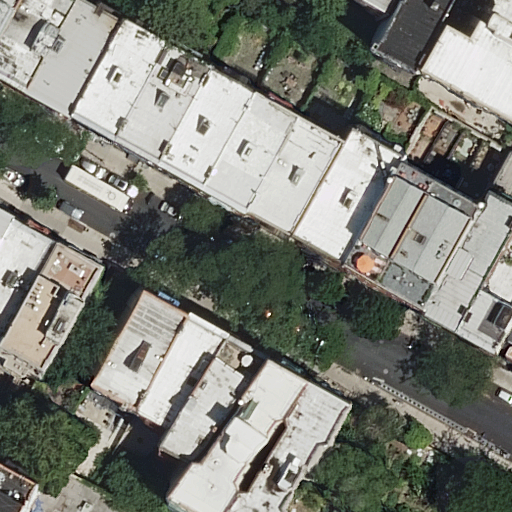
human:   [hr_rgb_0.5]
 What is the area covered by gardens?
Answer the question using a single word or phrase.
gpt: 2381m2

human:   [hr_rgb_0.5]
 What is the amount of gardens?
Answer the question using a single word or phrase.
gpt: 2

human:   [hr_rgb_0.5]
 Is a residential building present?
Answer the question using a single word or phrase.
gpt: yes

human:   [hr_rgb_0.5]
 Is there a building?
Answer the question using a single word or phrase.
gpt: yes

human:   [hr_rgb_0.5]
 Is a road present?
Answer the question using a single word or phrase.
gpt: yes

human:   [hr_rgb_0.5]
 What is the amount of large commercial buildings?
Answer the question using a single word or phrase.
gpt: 0

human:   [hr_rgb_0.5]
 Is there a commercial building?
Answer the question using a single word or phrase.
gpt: no

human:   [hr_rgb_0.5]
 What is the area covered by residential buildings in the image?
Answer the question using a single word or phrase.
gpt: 5417m2

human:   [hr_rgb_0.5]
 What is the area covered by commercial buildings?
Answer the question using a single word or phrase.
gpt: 0m2

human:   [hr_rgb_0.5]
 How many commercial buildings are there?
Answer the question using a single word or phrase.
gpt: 0

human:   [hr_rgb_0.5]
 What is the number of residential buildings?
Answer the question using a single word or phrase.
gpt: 30

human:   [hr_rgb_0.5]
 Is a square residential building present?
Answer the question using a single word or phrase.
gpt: no

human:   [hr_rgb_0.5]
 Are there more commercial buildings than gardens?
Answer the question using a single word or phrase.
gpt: no

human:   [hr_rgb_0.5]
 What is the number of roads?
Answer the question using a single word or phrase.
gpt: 1

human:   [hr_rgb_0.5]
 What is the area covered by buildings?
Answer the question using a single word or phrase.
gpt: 5417m2

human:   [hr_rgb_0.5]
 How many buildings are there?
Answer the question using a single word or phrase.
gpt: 30

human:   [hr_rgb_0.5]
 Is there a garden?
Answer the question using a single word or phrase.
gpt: yes

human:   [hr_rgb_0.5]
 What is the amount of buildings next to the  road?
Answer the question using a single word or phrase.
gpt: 30

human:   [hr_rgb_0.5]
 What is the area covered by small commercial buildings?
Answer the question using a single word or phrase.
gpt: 0m2

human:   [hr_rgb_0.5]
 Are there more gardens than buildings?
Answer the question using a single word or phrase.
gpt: no

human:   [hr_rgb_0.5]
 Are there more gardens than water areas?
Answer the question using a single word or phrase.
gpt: yes

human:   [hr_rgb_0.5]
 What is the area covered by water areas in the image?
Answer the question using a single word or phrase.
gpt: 0m2

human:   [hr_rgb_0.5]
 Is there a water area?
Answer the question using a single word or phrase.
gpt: no

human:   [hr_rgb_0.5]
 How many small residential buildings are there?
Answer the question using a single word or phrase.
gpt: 9

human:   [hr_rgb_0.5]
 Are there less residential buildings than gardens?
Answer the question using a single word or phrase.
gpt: no

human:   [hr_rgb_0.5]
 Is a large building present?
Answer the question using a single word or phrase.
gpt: yes

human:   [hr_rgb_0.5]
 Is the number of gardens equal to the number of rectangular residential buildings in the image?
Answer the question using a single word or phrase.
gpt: no

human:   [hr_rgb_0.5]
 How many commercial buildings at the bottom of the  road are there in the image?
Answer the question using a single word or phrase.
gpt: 0

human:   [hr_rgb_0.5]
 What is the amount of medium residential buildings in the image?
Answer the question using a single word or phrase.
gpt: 20

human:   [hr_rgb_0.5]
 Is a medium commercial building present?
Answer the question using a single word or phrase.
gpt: no

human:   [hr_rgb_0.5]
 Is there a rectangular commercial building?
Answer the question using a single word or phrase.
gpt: no

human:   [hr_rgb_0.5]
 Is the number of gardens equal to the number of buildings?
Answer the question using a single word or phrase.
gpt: no

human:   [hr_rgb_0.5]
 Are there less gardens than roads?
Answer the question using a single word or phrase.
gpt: no

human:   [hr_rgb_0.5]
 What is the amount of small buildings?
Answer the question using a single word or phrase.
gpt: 9

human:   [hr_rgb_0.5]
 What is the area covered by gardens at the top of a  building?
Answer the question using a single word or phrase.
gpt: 232m2

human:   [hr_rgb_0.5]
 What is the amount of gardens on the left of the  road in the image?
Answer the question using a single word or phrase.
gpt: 1

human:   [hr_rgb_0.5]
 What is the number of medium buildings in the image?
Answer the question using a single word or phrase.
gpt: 20

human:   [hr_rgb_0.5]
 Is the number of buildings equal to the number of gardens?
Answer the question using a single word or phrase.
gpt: no

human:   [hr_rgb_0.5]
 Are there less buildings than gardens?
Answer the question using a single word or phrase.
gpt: no

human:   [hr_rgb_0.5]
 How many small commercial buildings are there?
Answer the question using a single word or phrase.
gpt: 0

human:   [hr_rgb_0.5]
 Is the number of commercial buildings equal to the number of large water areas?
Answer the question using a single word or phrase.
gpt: yes

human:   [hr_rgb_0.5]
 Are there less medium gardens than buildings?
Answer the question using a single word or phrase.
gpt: yes

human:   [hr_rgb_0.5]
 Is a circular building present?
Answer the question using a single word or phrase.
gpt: no

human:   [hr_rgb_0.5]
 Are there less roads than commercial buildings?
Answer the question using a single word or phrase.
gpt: no

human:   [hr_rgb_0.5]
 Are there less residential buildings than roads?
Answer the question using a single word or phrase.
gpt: no

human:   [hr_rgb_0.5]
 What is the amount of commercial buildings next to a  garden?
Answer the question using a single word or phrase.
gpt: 0

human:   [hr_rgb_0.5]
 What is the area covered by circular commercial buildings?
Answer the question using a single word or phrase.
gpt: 0m2

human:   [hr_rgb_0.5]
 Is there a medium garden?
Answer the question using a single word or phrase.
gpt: yes

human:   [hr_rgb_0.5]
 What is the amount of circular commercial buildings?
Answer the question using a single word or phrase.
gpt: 0

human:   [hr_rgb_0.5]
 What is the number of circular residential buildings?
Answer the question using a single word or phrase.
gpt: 0

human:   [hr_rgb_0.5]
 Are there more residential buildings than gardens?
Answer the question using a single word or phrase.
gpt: yes

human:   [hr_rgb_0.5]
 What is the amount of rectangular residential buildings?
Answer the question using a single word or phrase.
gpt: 28

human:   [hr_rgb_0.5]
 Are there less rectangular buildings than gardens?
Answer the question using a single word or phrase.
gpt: no

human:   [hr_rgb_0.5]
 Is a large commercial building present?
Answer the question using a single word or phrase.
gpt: no

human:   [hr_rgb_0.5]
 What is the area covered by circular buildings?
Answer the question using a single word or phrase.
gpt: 0m2

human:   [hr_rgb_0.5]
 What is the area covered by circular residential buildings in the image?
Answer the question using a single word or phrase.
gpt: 0m2

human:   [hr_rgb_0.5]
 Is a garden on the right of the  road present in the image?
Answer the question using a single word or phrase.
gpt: no

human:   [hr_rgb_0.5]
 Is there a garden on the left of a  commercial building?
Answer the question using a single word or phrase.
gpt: no

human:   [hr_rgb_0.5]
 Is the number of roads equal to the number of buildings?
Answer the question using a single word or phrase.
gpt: no

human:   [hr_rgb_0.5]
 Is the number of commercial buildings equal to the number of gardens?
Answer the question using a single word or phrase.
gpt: no

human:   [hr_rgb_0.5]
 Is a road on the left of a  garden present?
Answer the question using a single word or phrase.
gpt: no

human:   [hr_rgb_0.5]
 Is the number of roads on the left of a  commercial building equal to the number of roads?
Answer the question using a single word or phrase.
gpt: no

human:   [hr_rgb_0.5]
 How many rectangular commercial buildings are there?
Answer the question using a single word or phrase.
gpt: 0

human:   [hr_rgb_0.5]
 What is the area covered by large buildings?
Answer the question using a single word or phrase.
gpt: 1214m2